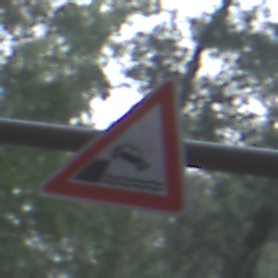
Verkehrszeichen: Ufer
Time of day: SunriseSunset
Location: Outdoor (Nature)
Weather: NotSpecified
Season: Autumn
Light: Natural